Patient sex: M
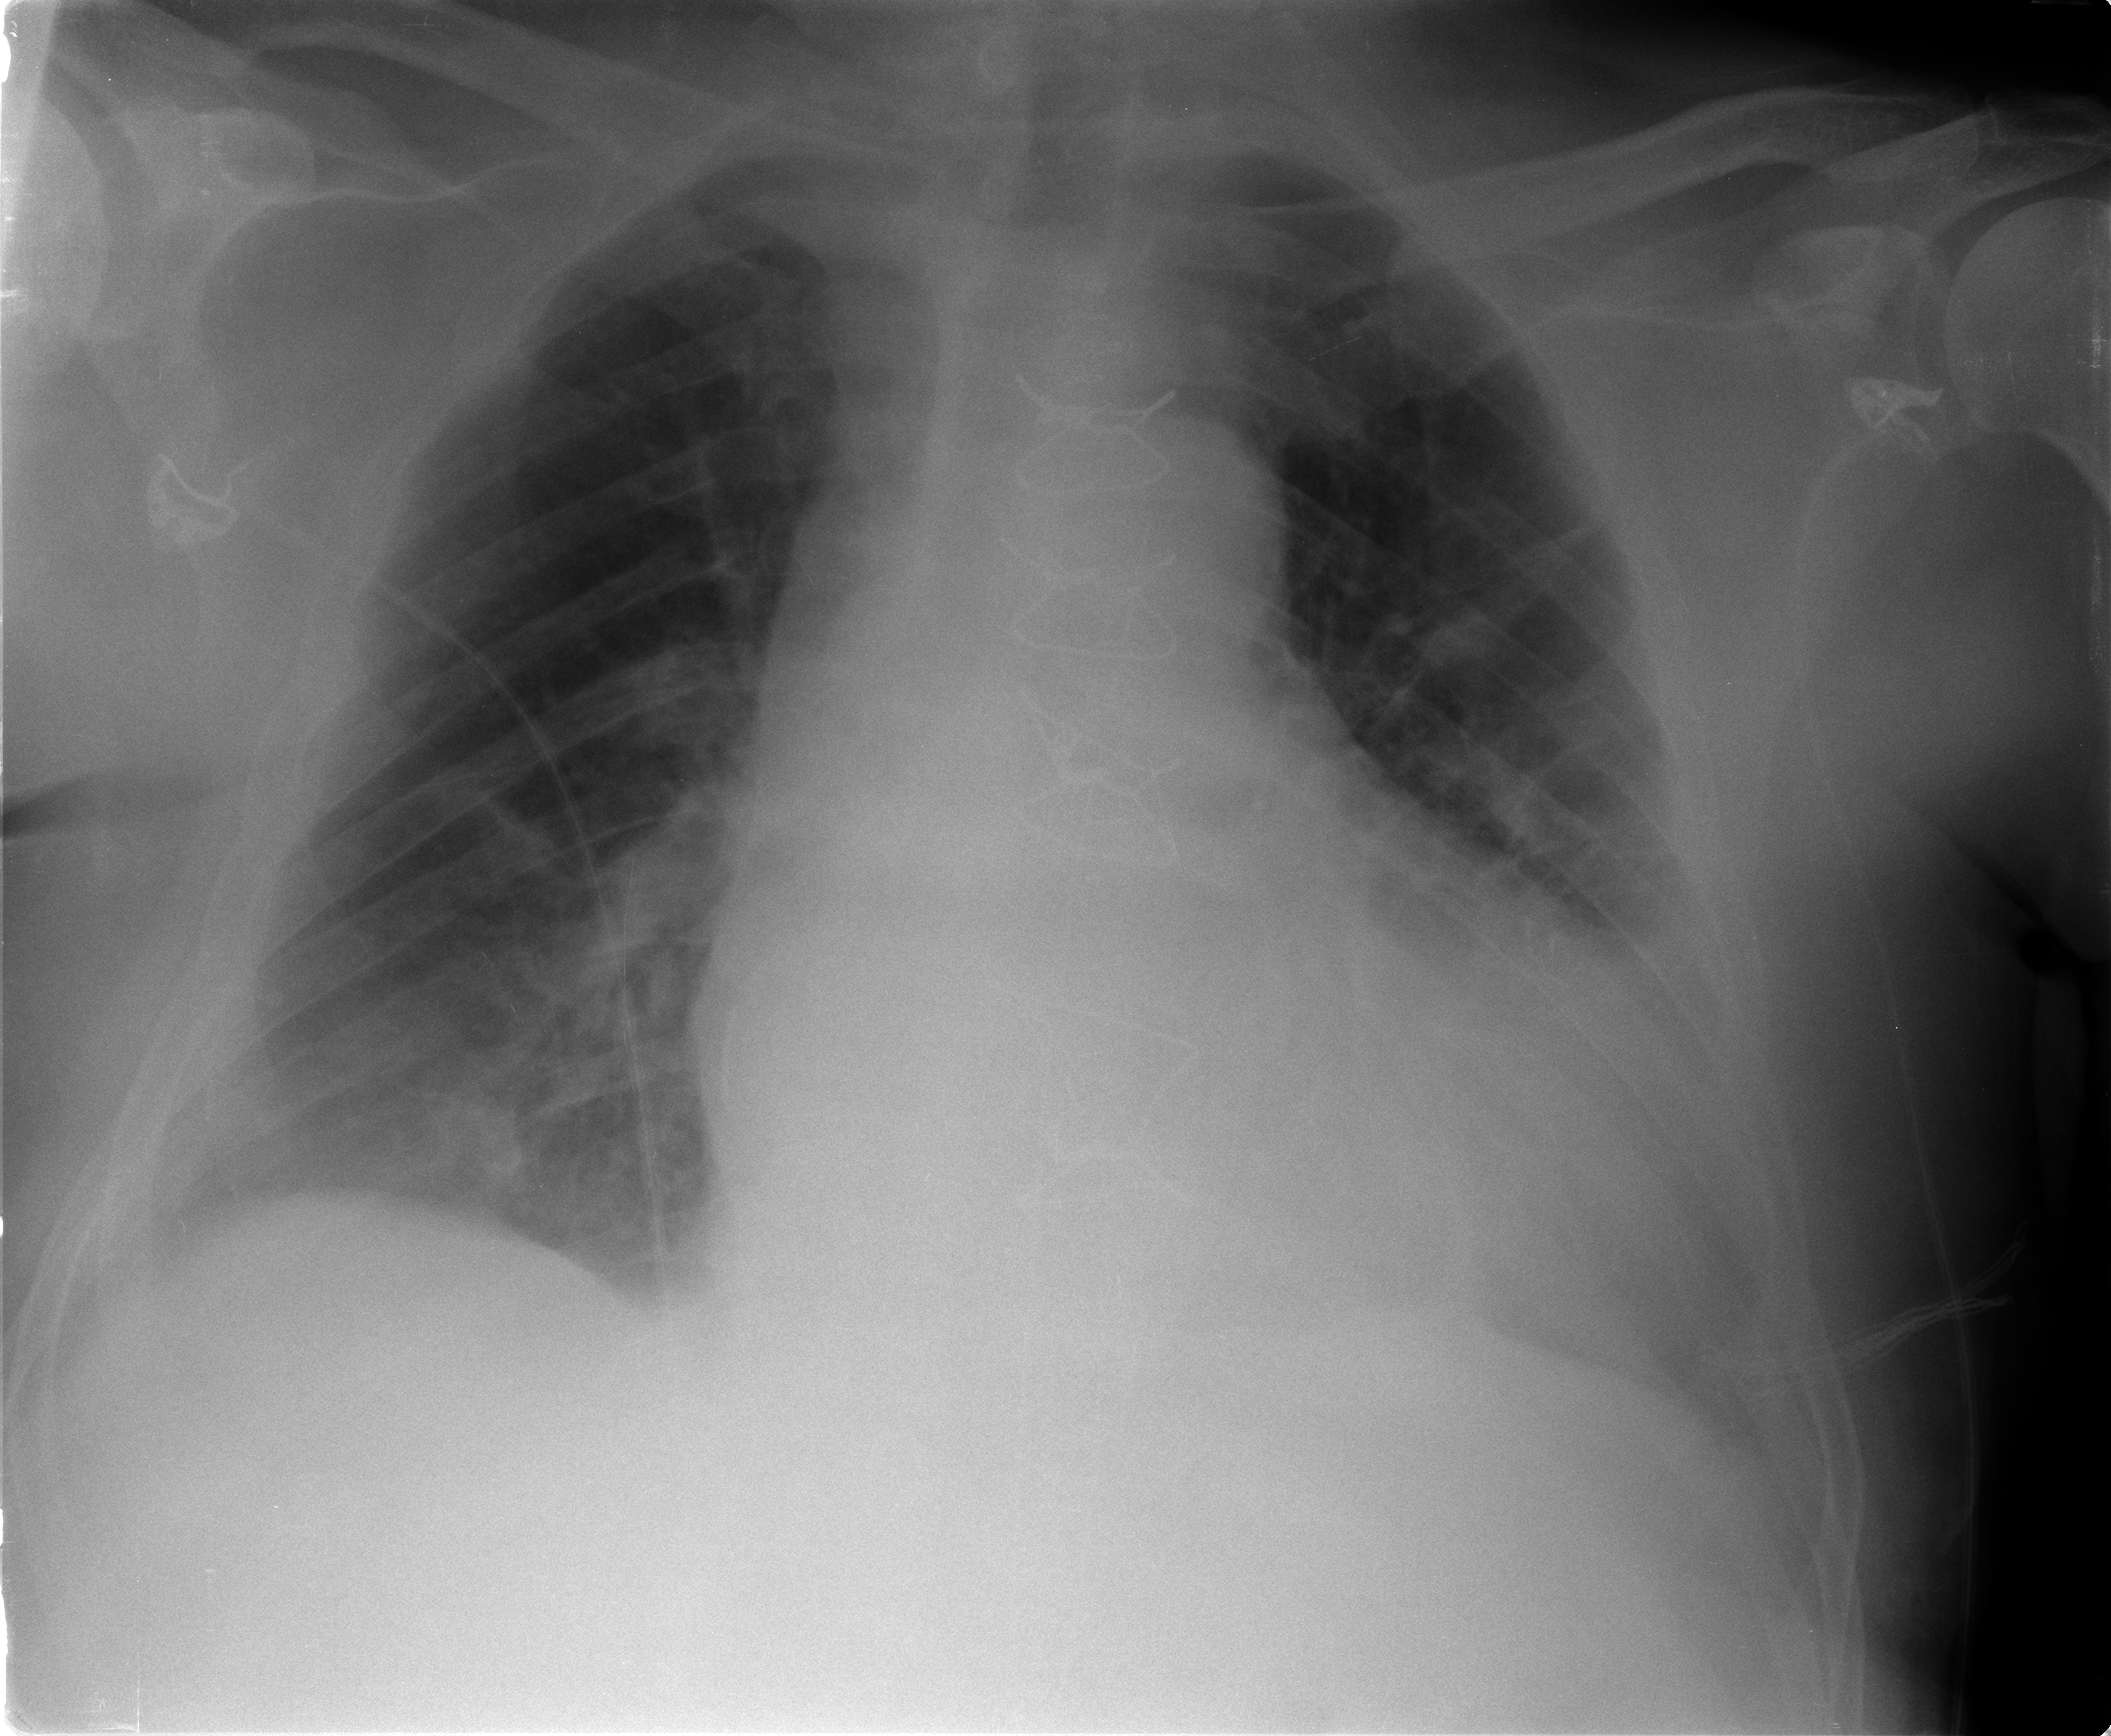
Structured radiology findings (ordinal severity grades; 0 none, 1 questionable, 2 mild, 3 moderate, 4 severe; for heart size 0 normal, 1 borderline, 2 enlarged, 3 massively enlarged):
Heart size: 3
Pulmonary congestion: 2
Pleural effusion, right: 0
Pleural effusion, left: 2
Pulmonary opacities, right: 0
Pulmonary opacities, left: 0
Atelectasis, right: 0
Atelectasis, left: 2